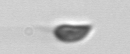
Label: Cryptophyta